Aerial crown-view tile of a tropical tree (Barro Colorado Island, Panama), acquired 20250414:
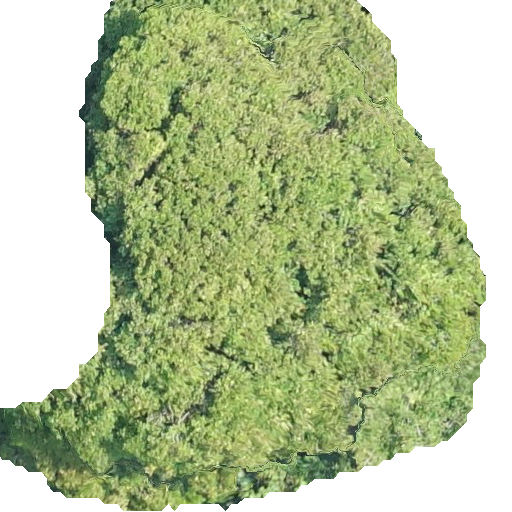
Species: Prioria copaifera
GBIF accepted scientific name: Prioria copaifera
Crown area: 267.233 m²